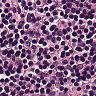
Metastatic tissue present: no